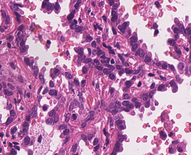
Tumor epithelial tissue: yes
Tumor-associated stroma tissue: yes
Normal tissue: no